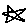
Label: star